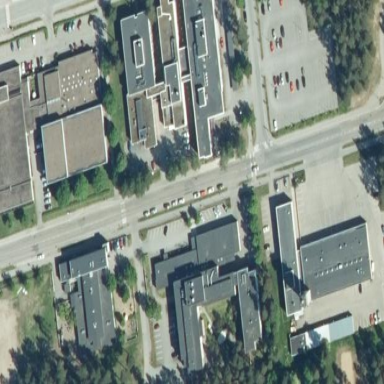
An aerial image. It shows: Public building.